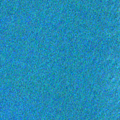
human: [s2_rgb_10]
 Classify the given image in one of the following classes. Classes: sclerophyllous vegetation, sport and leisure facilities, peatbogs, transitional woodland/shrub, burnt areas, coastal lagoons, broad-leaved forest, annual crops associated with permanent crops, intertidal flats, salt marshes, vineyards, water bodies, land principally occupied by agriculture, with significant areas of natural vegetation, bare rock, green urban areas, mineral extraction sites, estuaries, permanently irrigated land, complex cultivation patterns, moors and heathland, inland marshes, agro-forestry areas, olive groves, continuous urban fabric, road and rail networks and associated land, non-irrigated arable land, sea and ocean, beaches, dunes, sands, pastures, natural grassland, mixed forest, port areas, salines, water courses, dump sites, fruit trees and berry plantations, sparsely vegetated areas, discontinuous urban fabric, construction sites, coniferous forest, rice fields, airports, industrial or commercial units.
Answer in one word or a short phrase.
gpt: sea and ocean